Field crop: maize
Growth stage: 2
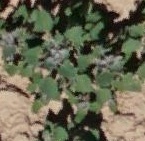
Species: chenopodium